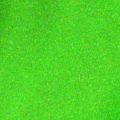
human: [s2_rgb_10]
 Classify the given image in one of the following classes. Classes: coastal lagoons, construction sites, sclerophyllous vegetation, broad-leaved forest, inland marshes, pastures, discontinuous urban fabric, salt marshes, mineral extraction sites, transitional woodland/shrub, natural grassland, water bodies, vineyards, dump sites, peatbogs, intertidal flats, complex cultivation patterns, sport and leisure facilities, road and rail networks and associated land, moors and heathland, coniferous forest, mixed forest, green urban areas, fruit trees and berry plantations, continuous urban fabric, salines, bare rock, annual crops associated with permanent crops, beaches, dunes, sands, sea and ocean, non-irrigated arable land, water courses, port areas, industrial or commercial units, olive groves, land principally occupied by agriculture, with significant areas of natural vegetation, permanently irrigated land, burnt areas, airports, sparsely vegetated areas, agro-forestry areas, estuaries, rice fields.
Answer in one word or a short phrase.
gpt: coastal lagoons